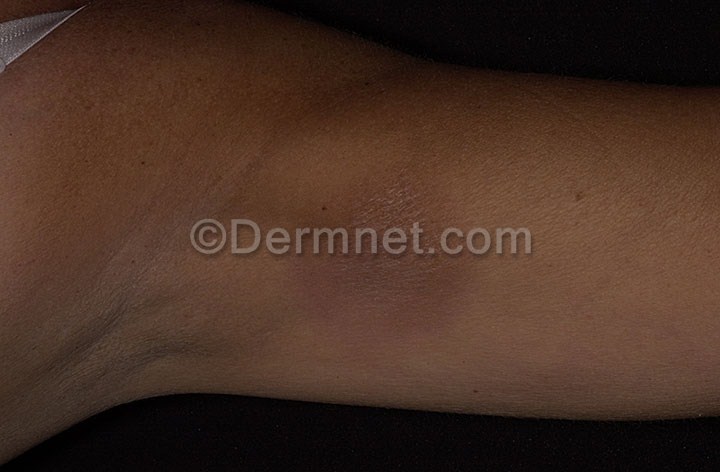
Disease: Actinic Keratosis Basal Cell Carcinoma and other Malignant Lesions